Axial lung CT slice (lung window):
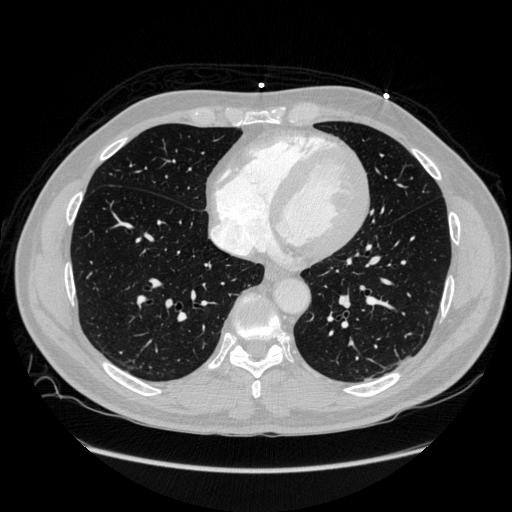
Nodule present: no